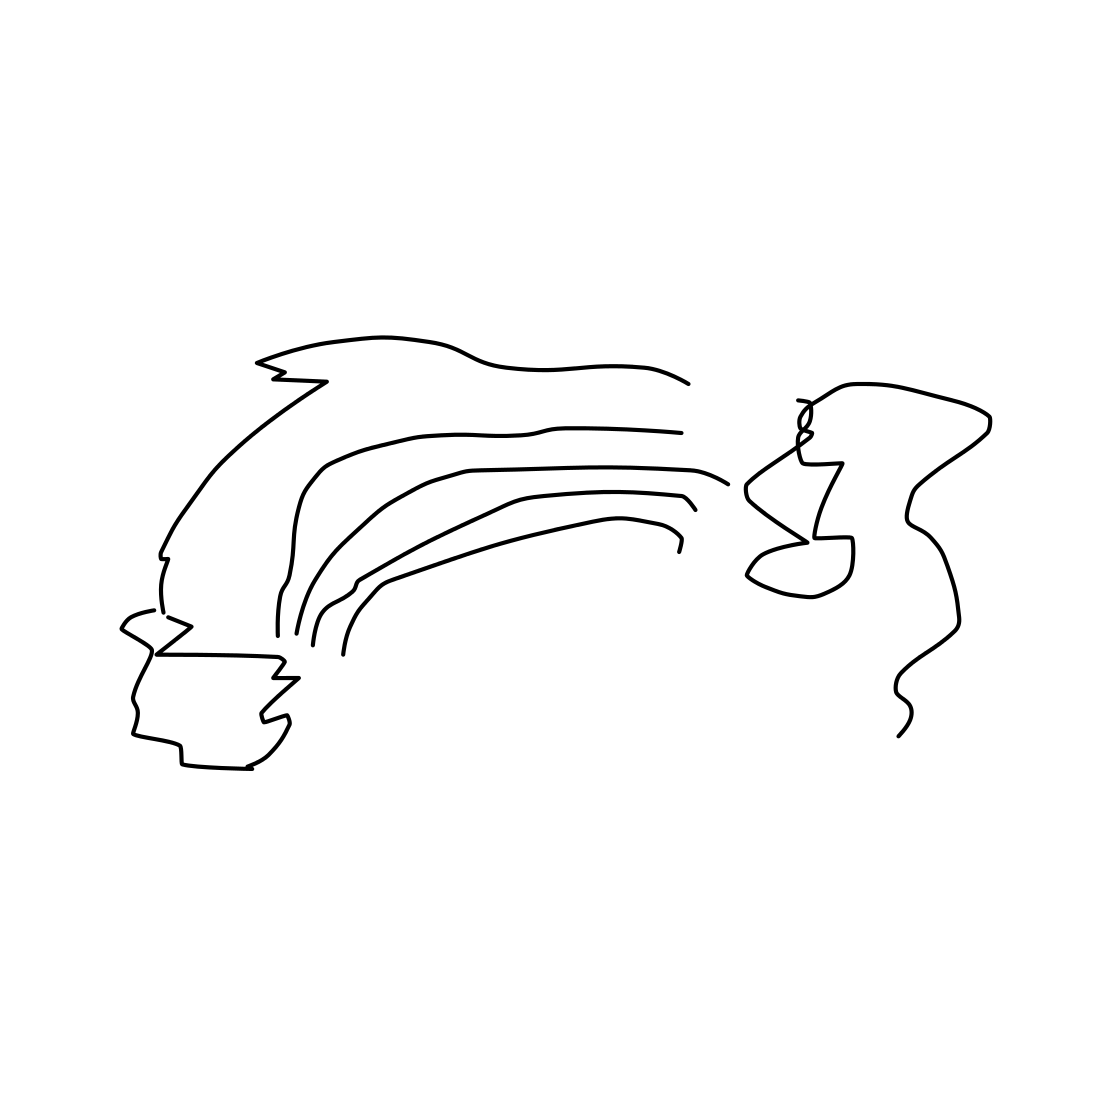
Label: rainbow